Question:
I am developing app for custom keyboard. I want to add the predication with the animation as apple provide.(Check this GIF image)
In this image you can see the animation happening while word change from .
I want to implement the same animation for my keyboard also.
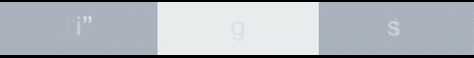
Answer: May be you have to customize a bit, but <URL> is a very good starting point providing you the exact animation and good structure for delegate/datasource.